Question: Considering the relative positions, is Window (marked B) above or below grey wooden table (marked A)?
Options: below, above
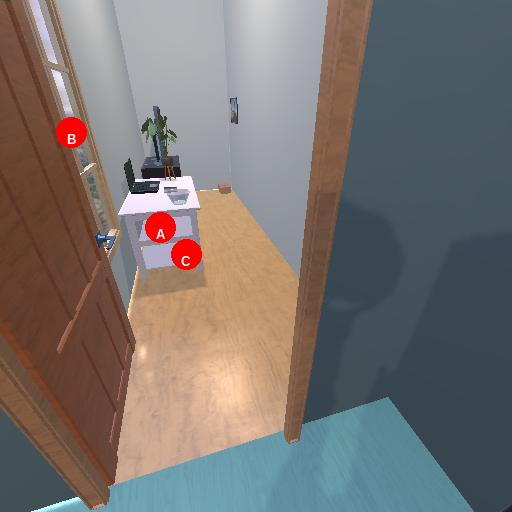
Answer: below